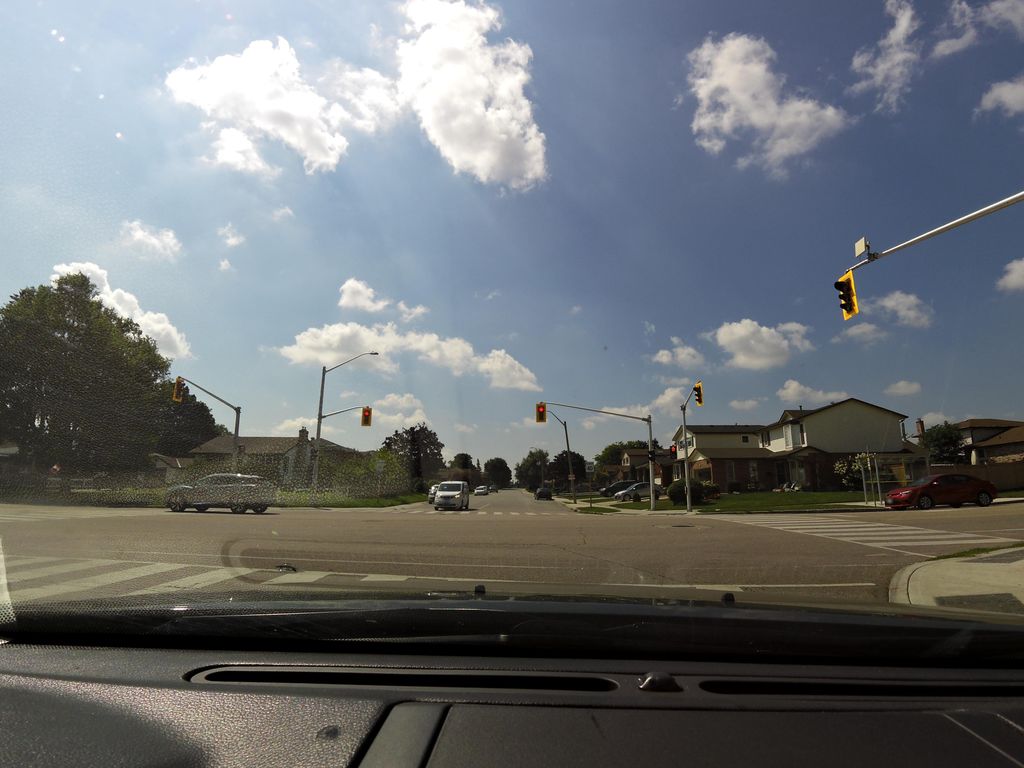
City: hamilton